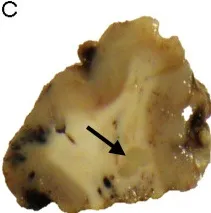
Case 1. Magnetic resonance imaging (MRI) and macroscopy. (C) Coronally sectioned surgically removed material reveals coalescing grey nodules (black arrow) (bar = 5 mm).
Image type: radiology (mri)